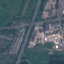
Land use / land cover class: Highway